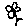
Label: flower